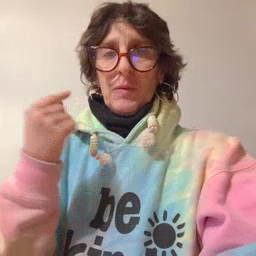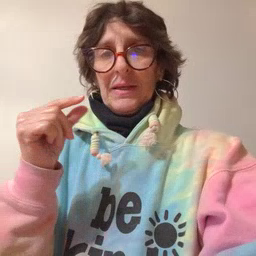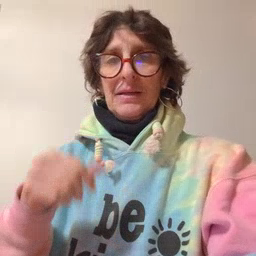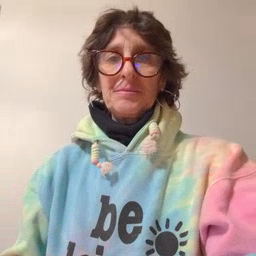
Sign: green